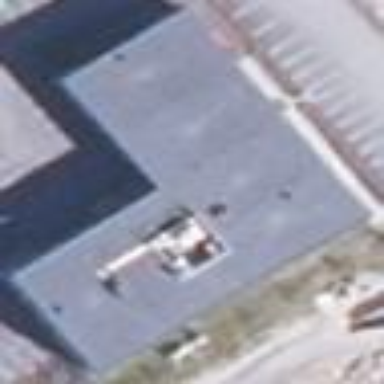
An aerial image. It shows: Building.